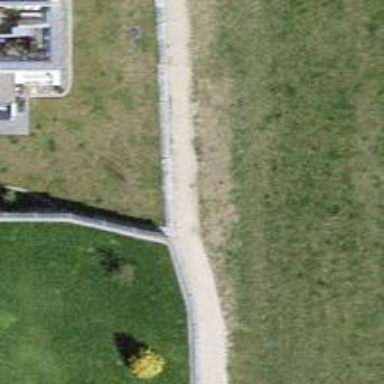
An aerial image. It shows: Path surfaced with fine gravel.